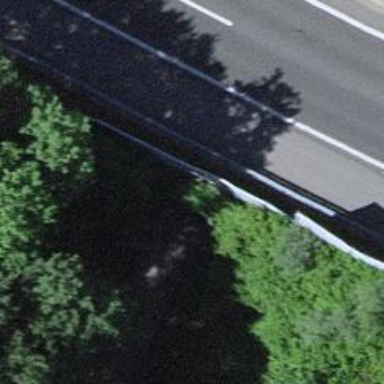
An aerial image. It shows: Footway tunnel.